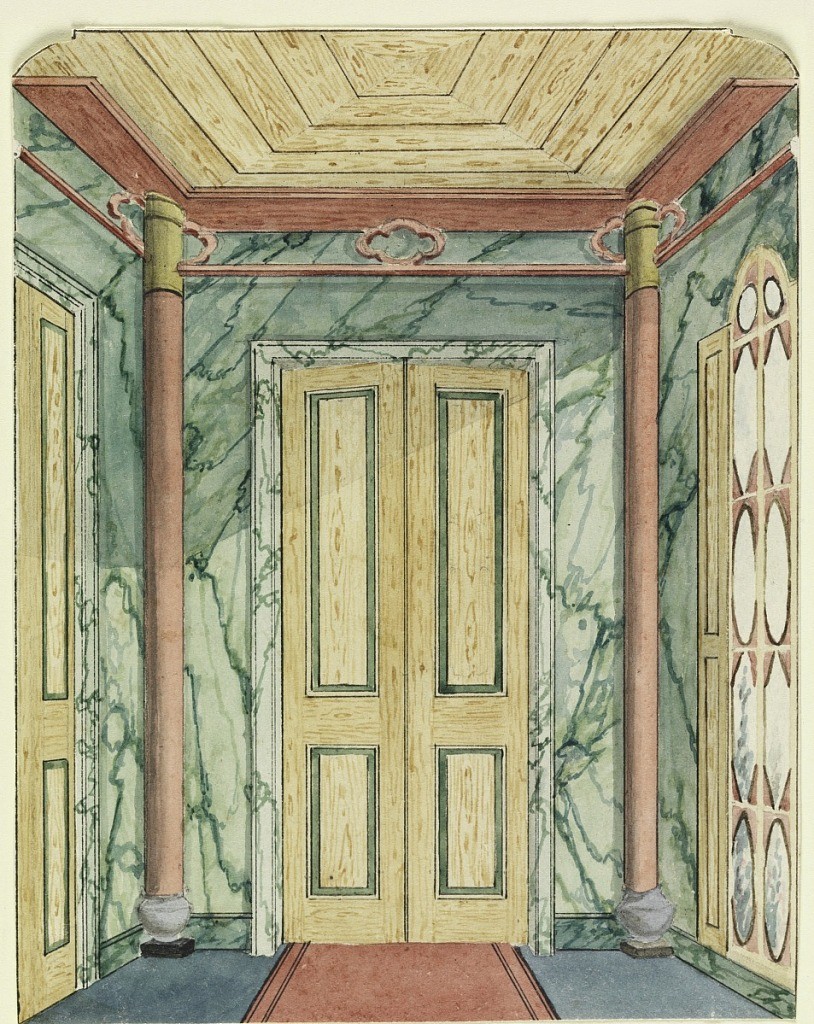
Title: Design for a Lobby, Possibly the Ante Room to the Music Room
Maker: Frederick Crace, English, 1779–1859
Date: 1815–22
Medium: Brush and watercolor, pen and ink on paper
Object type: Drawing
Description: Vertical Rectangle. Design for the Royal Pavilion, Brighton. Perspective view of the end of a corridor, with a doorway flanked by half-round columns on the wall facing the spectator, a section of another doorway visible on wall at the left, a long window on wall to the right. A greed marbleized design covers the walls. Brilliant virtuoso marbling.

Original album associated with this collection still exists.  See 1948-40-1 accessory